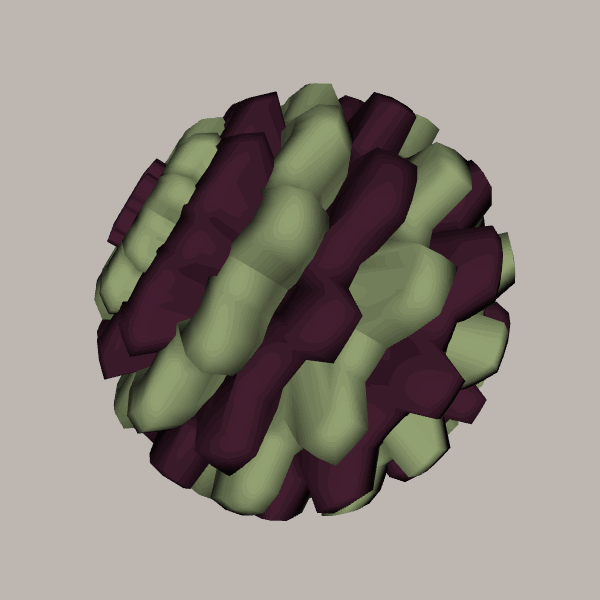
Background: light